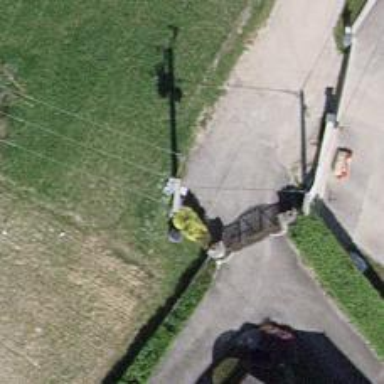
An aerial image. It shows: Concrete power pole with distribution transformer.